You are looking at the wavelet scalogram of a bearing's acceleration signal. Diagnose the bearing from this image, choosing from: normal, inner_race, outer_race, ball.
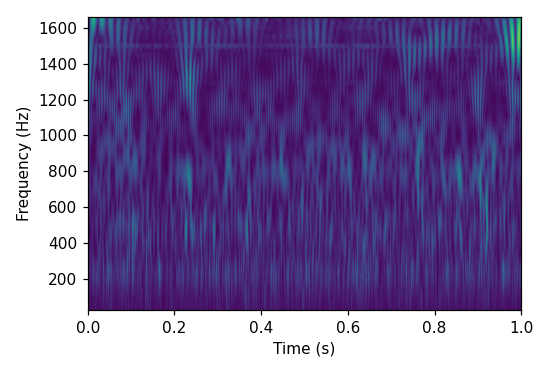
Answer: normal